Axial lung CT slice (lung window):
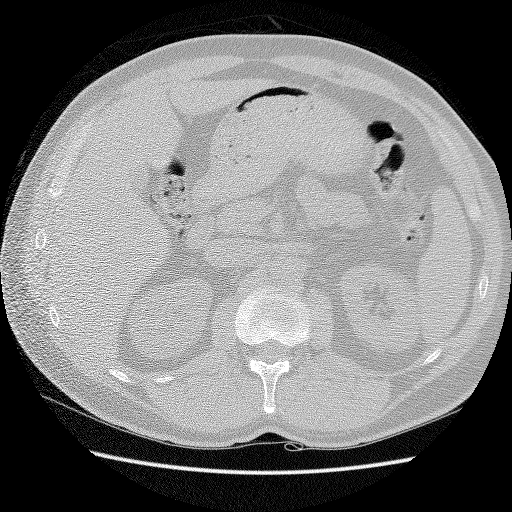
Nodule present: no